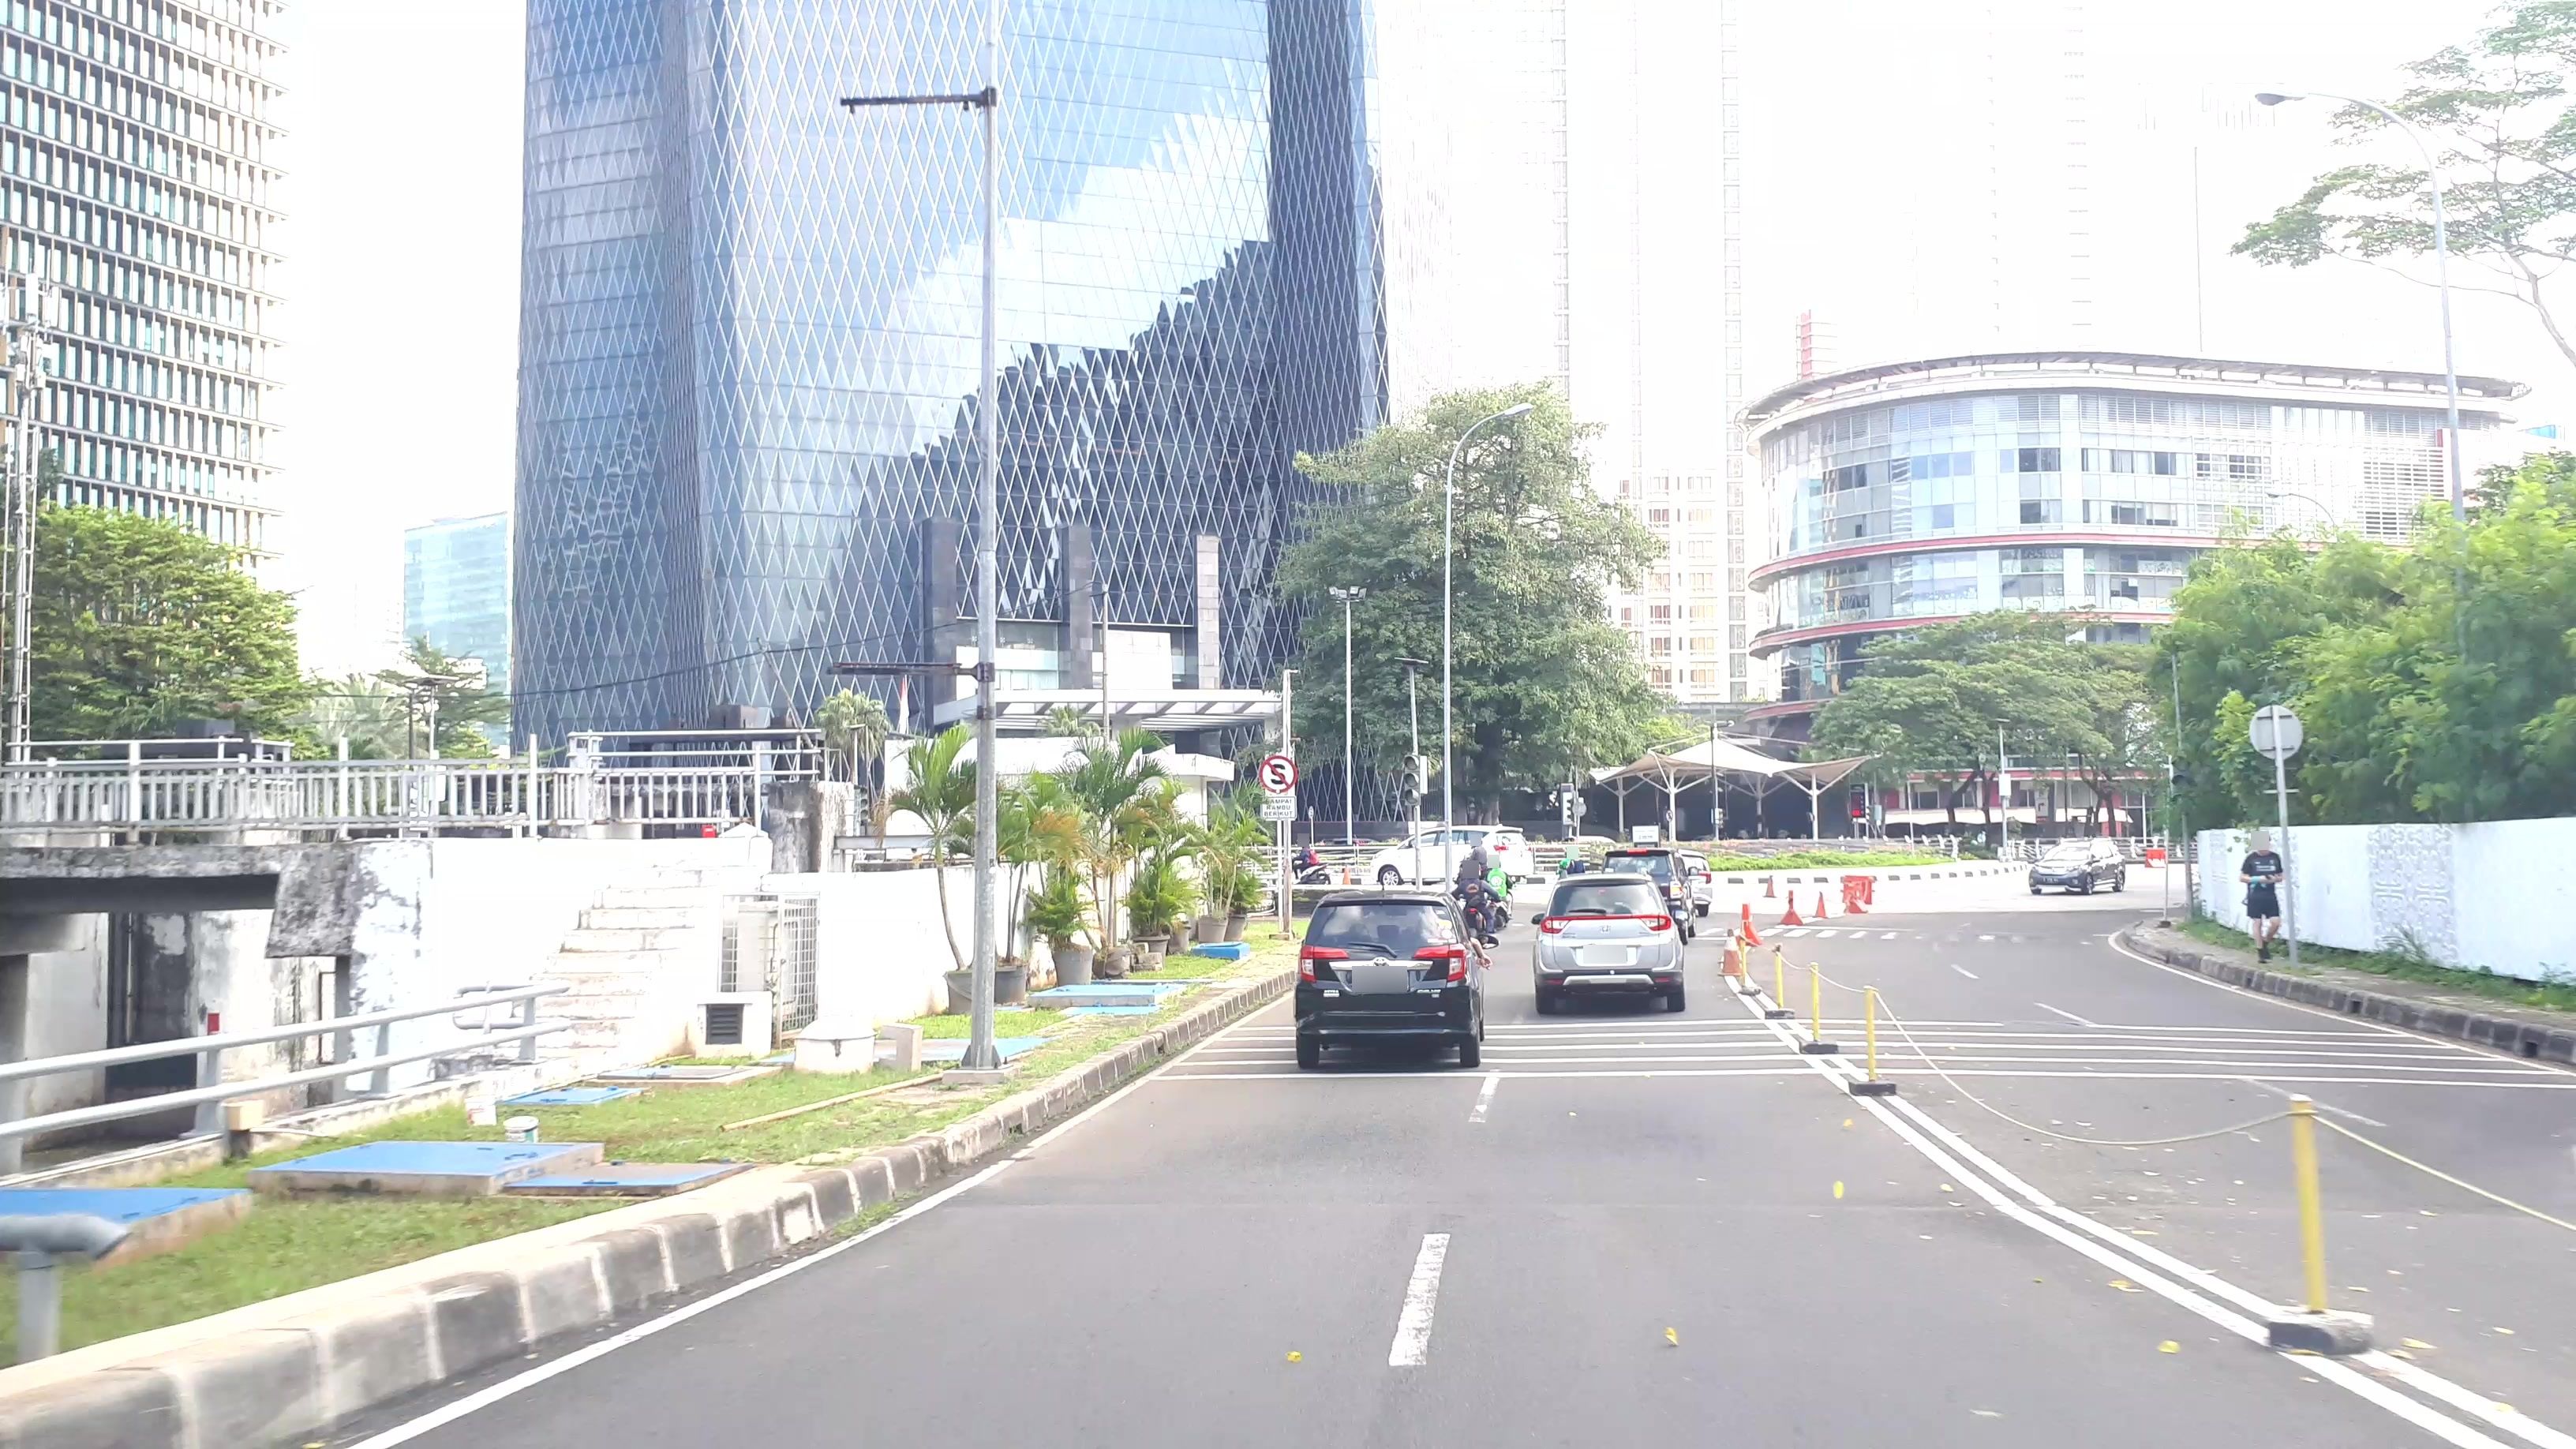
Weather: clear
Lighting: day
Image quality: good
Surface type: cycling surface
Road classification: tertiary
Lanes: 3, 4
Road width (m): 10
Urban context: urban centre
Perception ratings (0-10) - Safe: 6.63, Lively: 7.68, Beautiful: 7.21, Boring: 5.65, Depressing: 4.74, Wealthy: 7